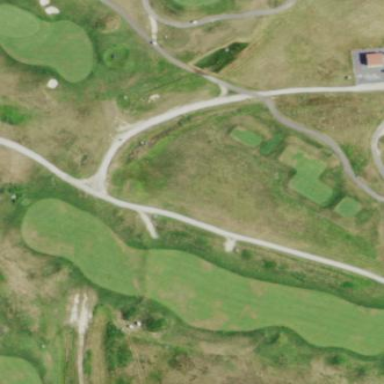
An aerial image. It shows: Scenic golf fairway.